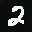
Label: 2